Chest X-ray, PA view. Patient: 47 years old, sex M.
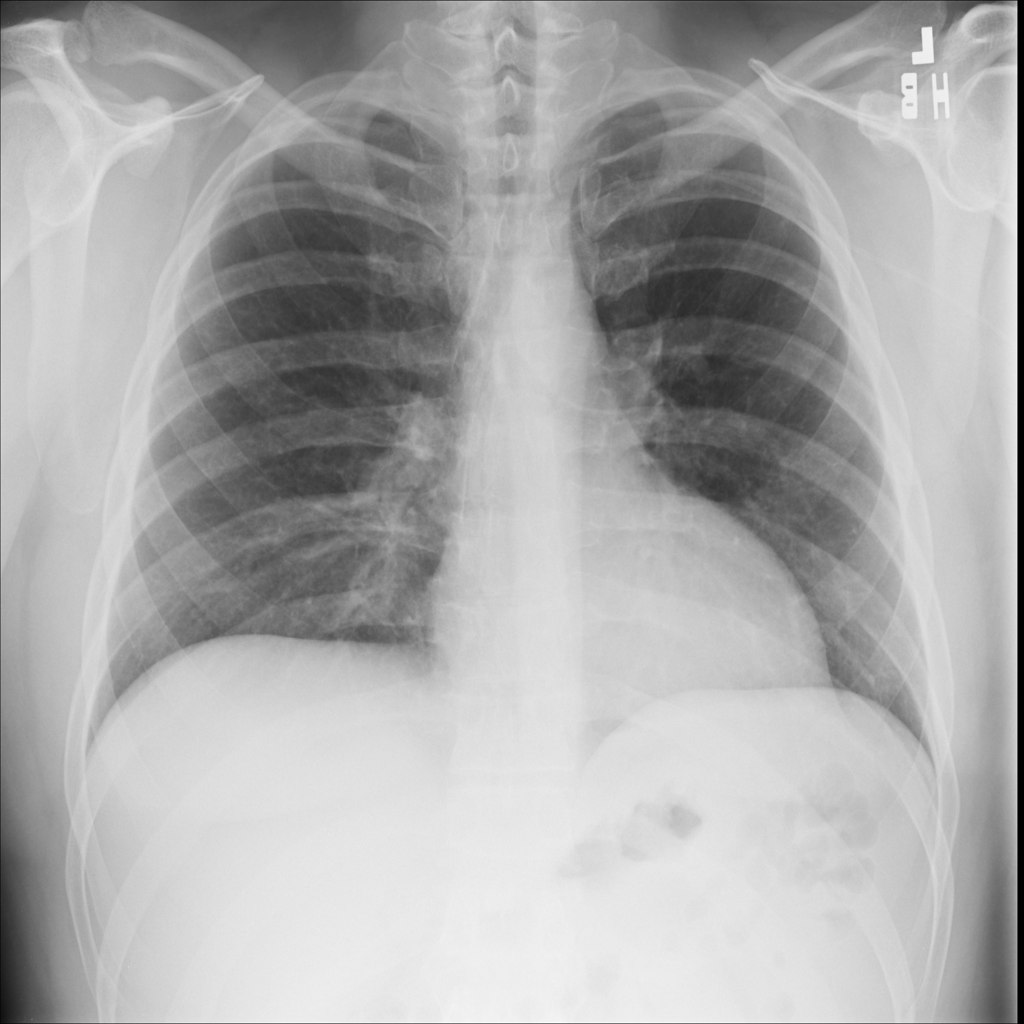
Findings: Atelectasis